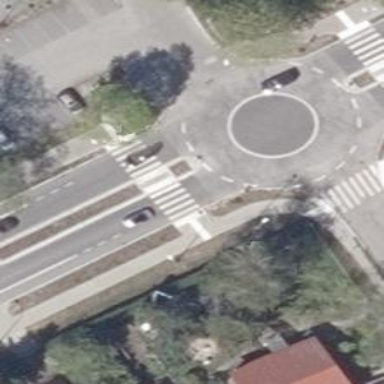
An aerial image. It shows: Marked road crossing with island and clear markings.